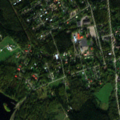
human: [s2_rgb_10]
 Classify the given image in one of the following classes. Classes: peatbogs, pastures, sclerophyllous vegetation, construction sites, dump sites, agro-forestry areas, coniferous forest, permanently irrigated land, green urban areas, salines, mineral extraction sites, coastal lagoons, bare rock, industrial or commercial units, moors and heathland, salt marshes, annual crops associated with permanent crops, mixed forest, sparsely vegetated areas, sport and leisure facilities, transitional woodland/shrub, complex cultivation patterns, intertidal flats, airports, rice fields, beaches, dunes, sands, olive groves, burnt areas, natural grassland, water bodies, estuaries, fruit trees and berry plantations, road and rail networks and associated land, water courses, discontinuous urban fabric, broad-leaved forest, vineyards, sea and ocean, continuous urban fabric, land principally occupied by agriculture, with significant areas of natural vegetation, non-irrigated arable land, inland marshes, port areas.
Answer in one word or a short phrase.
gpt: discontinuous urban fabric, coniferous forest, mixed forest, water courses